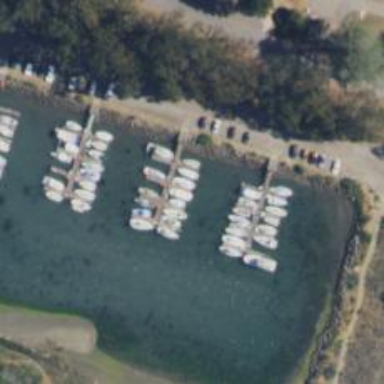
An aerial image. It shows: Pier with mooring facilities.